Question: I am trying to read text format e.g. the Strikethough property via
'''
myworksheet.Cells[row, col].DisplayFormat.Style.Font.Strikethrough;
'''
However, the result is always false, not matter what the actual formatting is.
Right before that, I read the value of the same cell using:
'''
myworksheet.Cells[row, col].Value;
'''
And get the correct value.
When I try using the debugger to read 'myworksheet.Cells[row, col].DisplayFormat.Style.Font.Strikethrough' I receive false.
When I try using the debugger to read the format's 'Font' and see its properties I get:

Exception details:
'Strikethrough {System.Reflection.TargetInvocationException: Exception has been thrown by the target of an invocation. ---> System.Runtime.InteropServices.COMException: Old format or invalid type library. (Exception from HRESULT: 0x80028018 (TYPE_E_INVDATAREAD)) --- End of inner exception stack trace --- at System.RuntimeType.InvokeDispMethod(String name, BindingFlags invokeAttr, Object target, Object[] args, Boolean[] byrefModifiers, Int32 culture, String[] namedParameters) at System.RuntimeType.InvokeMember(String name, BindingFlags bindingFlags, Binder binder, Object target, Object[] providedArgs, ParameterModifier[] modifiers, CultureInfo culture, String[] namedParams) at System.Dynamic.IDispatchComObject.GetMembers(IEnumerable'1 names)} System.Reflection.TargetInvocationException'
I have Office 2010 x86 installed on a Windows 7 SP1 x64 OS and I'm referencing Microsoft.Office.Interop.Excel version 14 from a .NET 4.0 project.
I created the .xlsx file programmatically using the same library and added the text formatting manually via Excel's UI.
The exception thrown by the access via debugger (watch and immediate) hints that the library version may be out of date, however, version 14 seems to be the correct version (<URL>.
What am I missing?
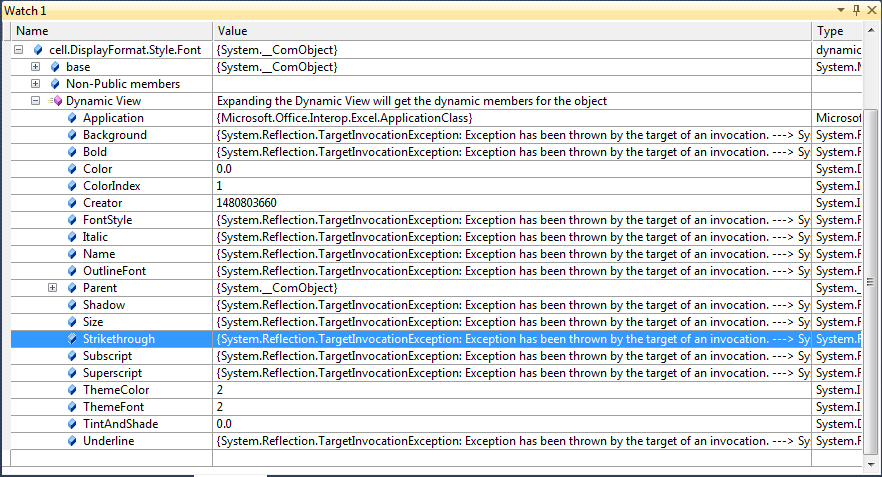
Answer: In VBA you'd typically just call 'Cells(r,c).Font' directly, without the Style.